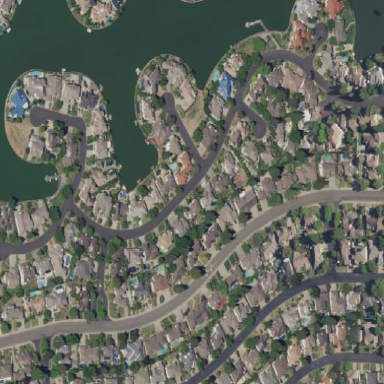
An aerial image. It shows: Residential area composed of single-family homes.